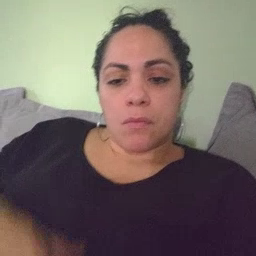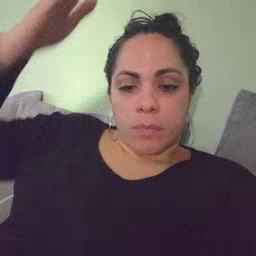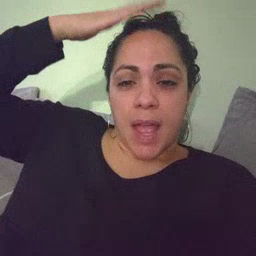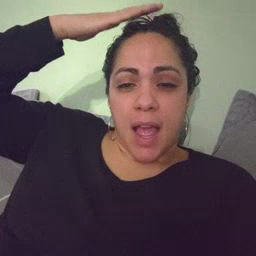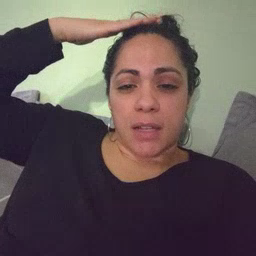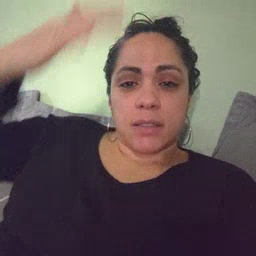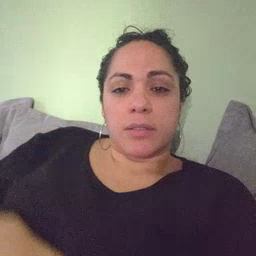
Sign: hat